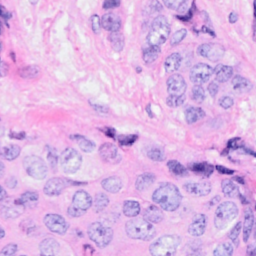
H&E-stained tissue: Breast